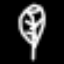
Label: leaf